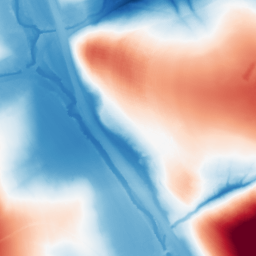
Category: morphological
Decomposition family: tophat_combined
Decomposition parameters: size: 100
Upsampling method: bicubic
Upsampling parameters: scale: 4
Upsampling scale: 4